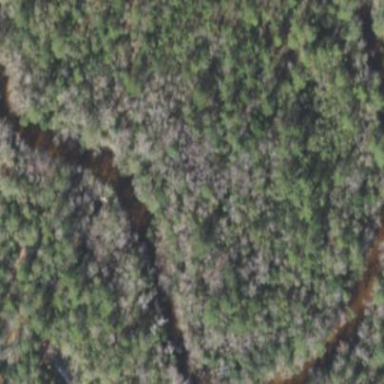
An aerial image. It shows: Swampy wetland area.